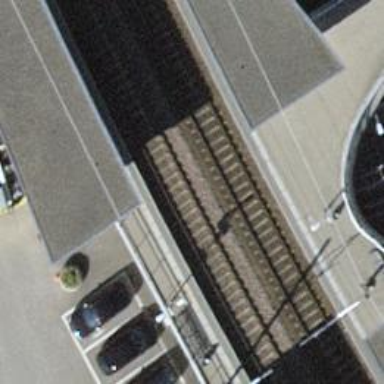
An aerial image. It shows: Bicycle parking area with rack.